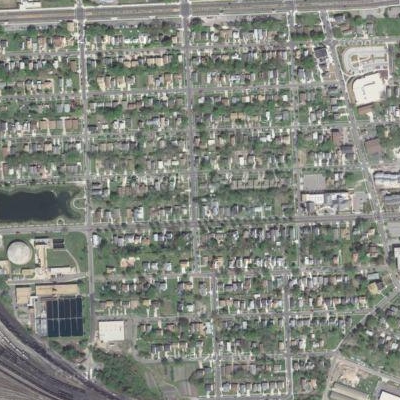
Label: Resident